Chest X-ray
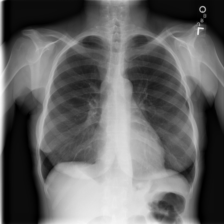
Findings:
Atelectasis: negative
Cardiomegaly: negative
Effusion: negative
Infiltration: negative
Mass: negative
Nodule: negative
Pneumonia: negative
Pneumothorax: negative
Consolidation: negative
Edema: negative
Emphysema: negative
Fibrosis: negative
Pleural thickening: negative
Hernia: negative